Aerial crown-view tile of a tropical tree (Barro Colorado Island, Panama), acquired 20250124:
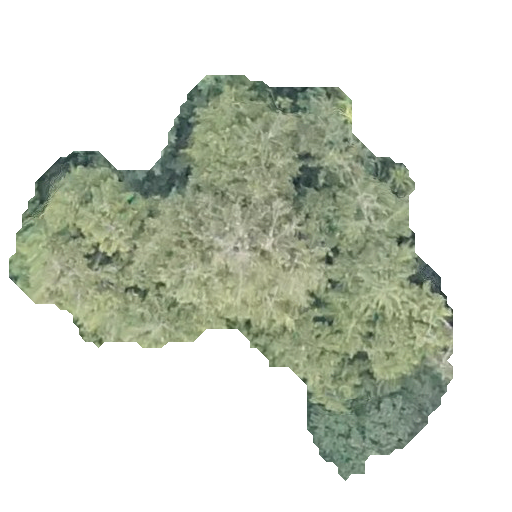
Species: Quararibea stenophylla
GBIF accepted scientific name: Quararibea stenophylla
Crown area: 148.446 m²